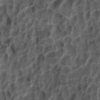
Label: not_dusty